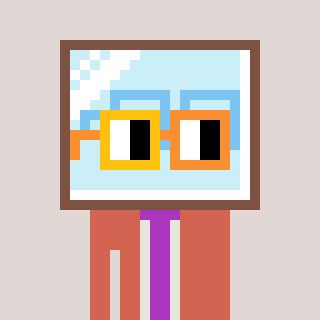
a pixel art character with square yellow and orange glasses, a mirror-shaped head and a peachy-colored body on a warm background